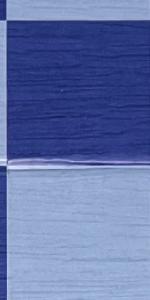
Label: Empty